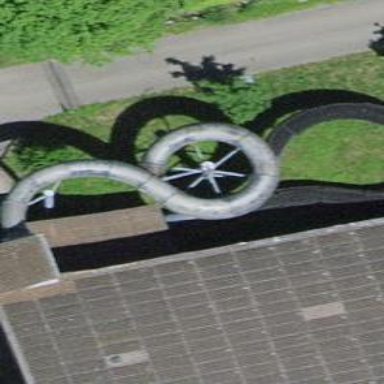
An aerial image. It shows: Water slide attraction.